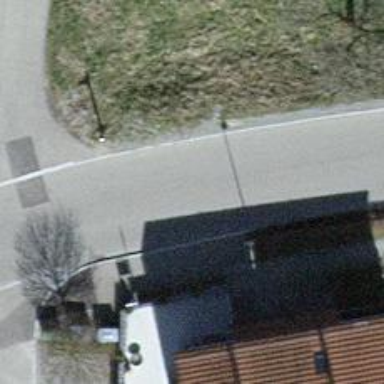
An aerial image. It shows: Bus stop with designated stop position for public transport.